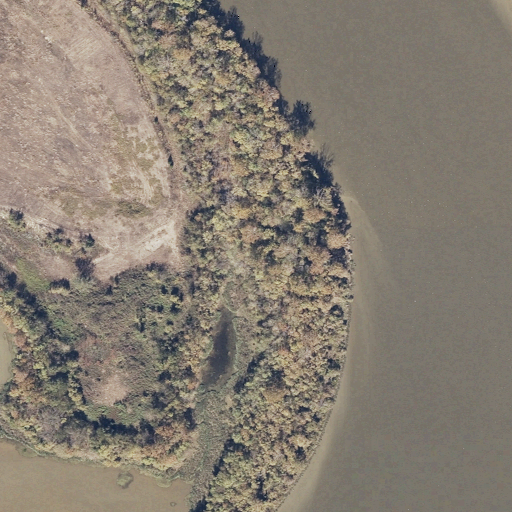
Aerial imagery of bar in Alabama named Catfish Bar containing open water, woody wetlands, pasture, barren land, grassland, and herbaceous wetlands